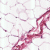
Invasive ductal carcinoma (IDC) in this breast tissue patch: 0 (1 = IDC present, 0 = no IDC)